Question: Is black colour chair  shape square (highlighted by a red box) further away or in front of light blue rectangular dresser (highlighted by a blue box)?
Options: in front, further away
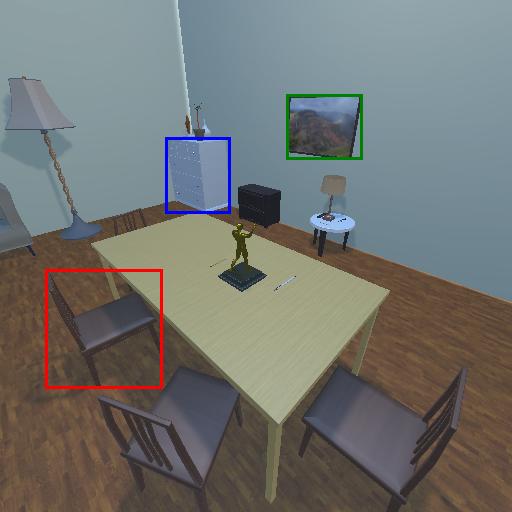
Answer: in front